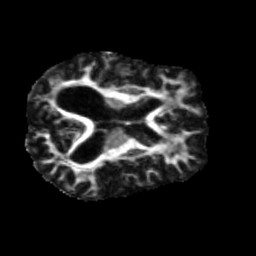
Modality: FA
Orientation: axial
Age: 75
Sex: male
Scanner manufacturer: siemens
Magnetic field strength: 3 T
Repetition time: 5.25 s
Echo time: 0.08 s